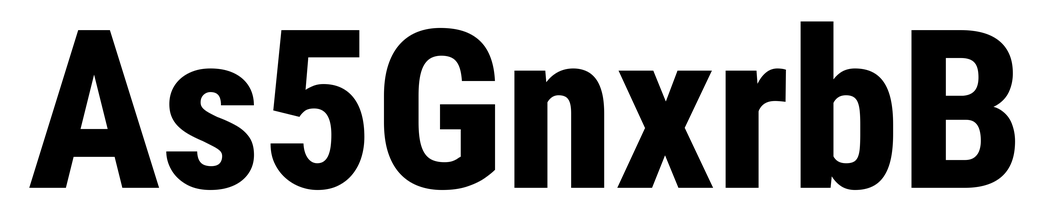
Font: Roboto_Condensed_ExtraBold